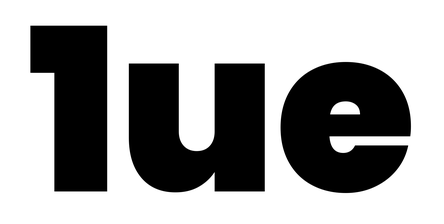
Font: Poppins-Black